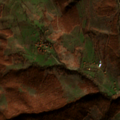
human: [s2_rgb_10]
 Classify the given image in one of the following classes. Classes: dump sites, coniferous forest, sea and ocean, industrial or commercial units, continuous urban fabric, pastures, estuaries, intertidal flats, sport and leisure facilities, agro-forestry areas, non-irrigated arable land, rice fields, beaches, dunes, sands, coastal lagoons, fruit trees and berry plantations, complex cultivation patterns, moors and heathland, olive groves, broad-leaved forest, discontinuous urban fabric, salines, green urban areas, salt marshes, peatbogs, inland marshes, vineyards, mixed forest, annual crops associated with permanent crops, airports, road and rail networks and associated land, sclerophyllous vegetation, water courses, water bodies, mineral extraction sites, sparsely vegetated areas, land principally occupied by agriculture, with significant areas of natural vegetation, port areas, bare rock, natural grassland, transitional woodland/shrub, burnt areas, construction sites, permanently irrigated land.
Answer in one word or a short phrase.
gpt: land principally occupied by agriculture, with significant areas of natural vegetation, broad-leaved forest, transitional woodland/shrub